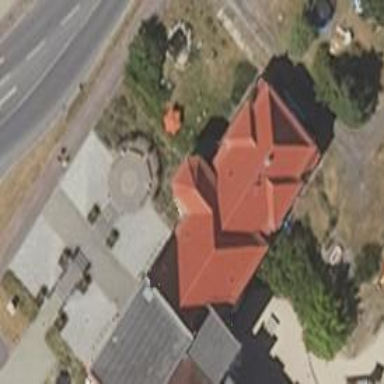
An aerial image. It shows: Community centre.